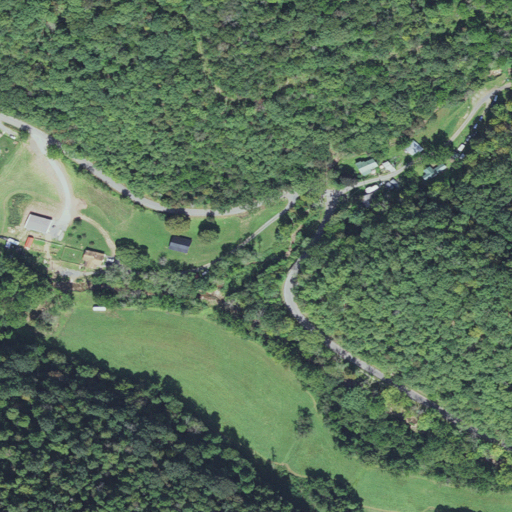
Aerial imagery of valley in West Virginia named Dark Hollow containing deciduous forest, open development, mixed forest, pasture, low intensity development, and grassland